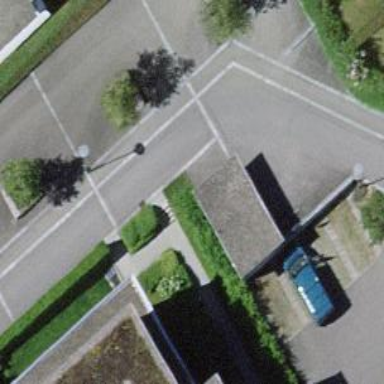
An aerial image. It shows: Kerb serving as barrier.